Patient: sex F, age 71
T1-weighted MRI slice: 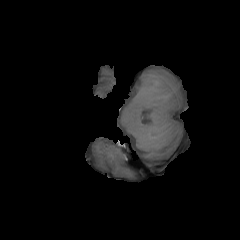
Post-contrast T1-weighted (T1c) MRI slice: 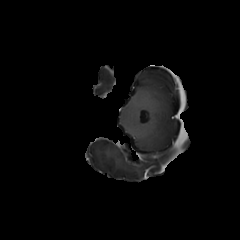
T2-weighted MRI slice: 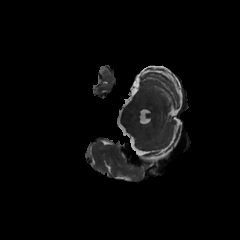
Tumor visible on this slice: no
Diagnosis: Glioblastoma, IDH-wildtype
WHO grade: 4